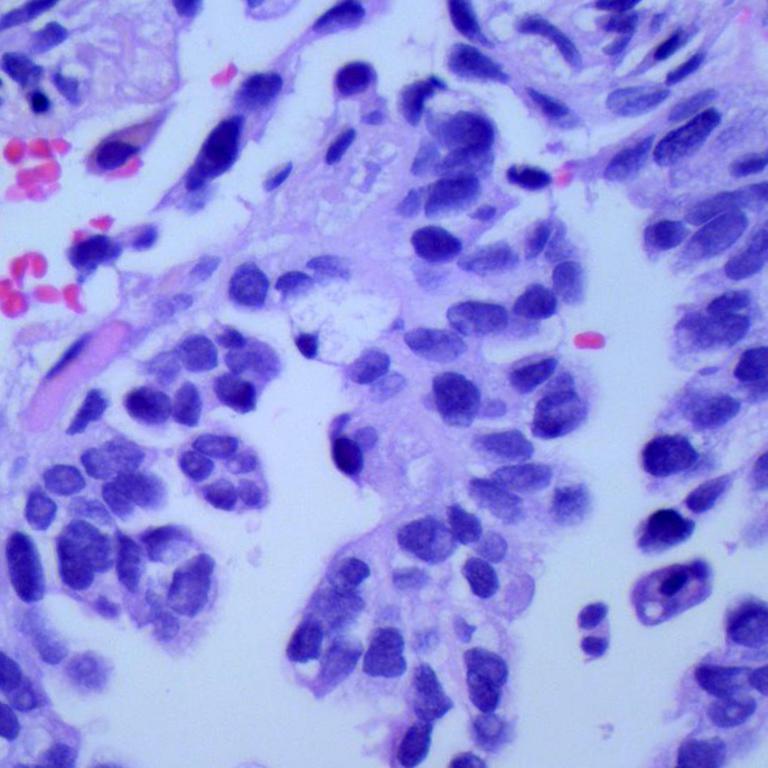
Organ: lung
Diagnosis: adenocarcinomas